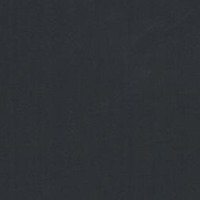
EUNIS habitat code: 14
Species observed at this site:
Silene dioica